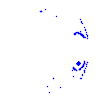
Particle: proton